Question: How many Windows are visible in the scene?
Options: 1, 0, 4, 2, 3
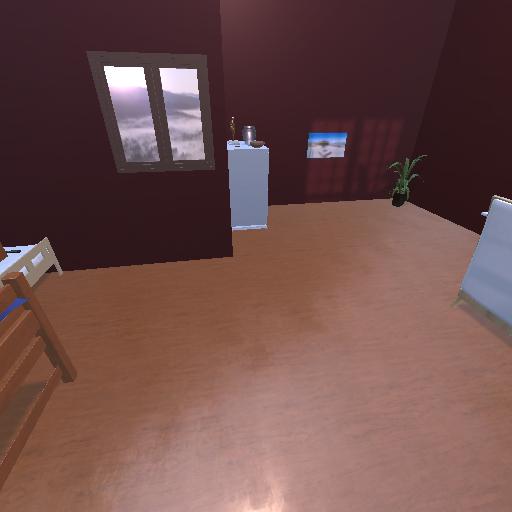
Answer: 1